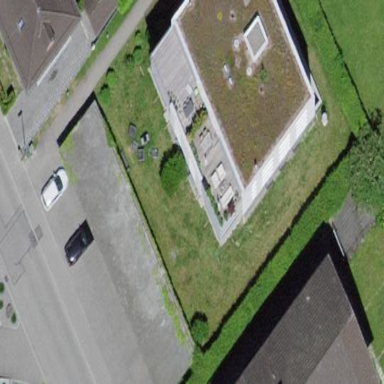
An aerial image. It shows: Garages with flat roofs.